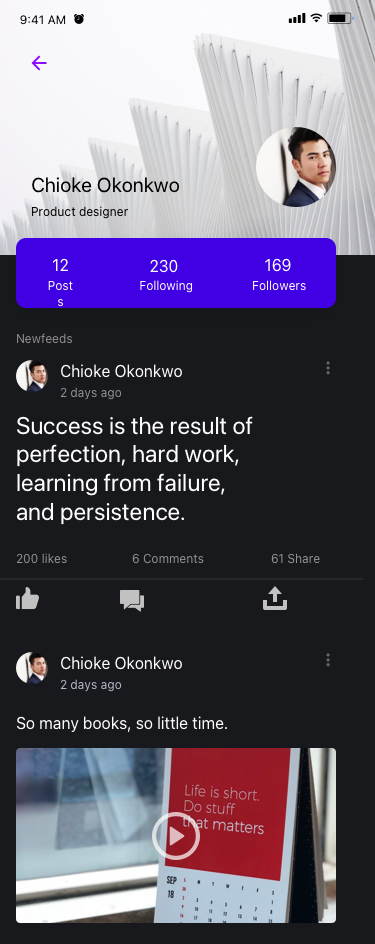
Text in this UI design:
UI Text/Heading/H4/Hightlight
Chioke Okonkwo
Product designer
Chioke Okonkwo
2 days ago
So many books, so little time.
Newfeeds
2 Likes
0 Comments
Share
Chioke Okonkwo
2 days ago
200 likes
6 Comments
61 Share
Success is the result of
perfection, hard work,
learning from failure,
and persistence.
9:41 AM
12
Posts
230
Following
169
Followers